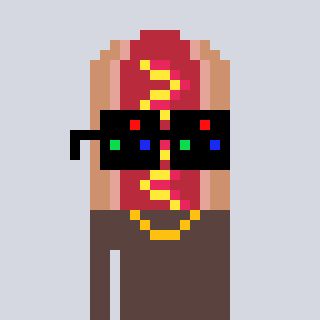
a pixel art character with square black sunglasses, a hotdog-shaped head and a darkbrown-colored body on a cool background